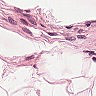
Metastatic tissue present: no